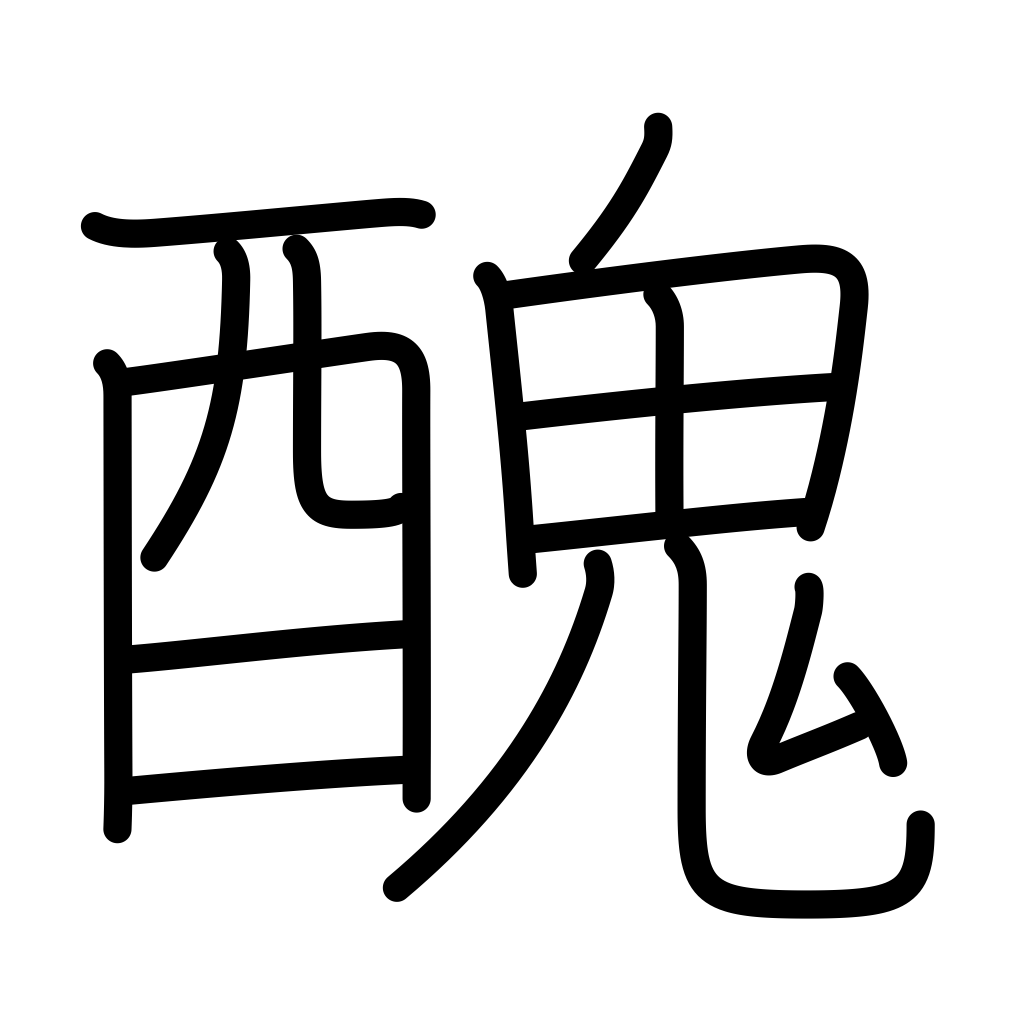
Meaning: ugly, unclean, shame, bad looking